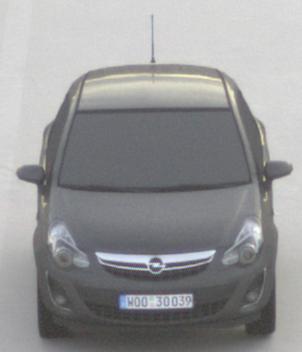
Make: Opel
Model: Corsa 1.2
Detailed model: Corsa (D)
Model produced from: 2011/01
Model produced until: 2014/08
Doors: 3
Color: gray
Road condition: dry road
Daytime: sunrise or sunset
Contrast: low contrast